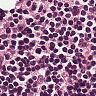
Metastatic tissue present: no